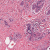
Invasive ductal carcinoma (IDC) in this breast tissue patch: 1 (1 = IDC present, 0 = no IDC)